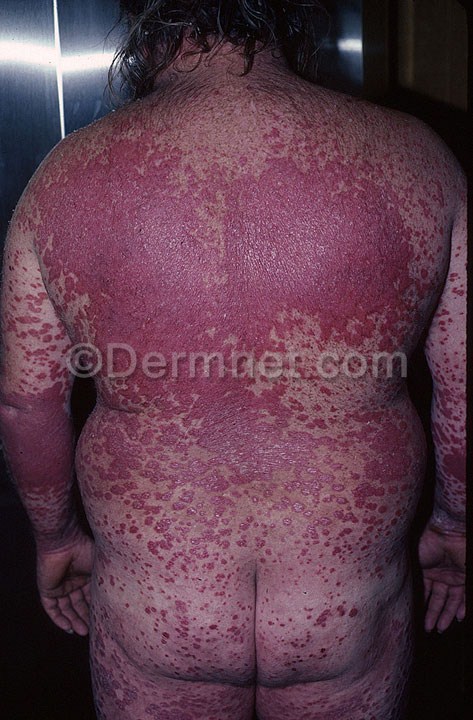
Disease: Psoriasis pictures Lichen Planus and related diseases